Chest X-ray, PA view. Patient: 57 years old, sex F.
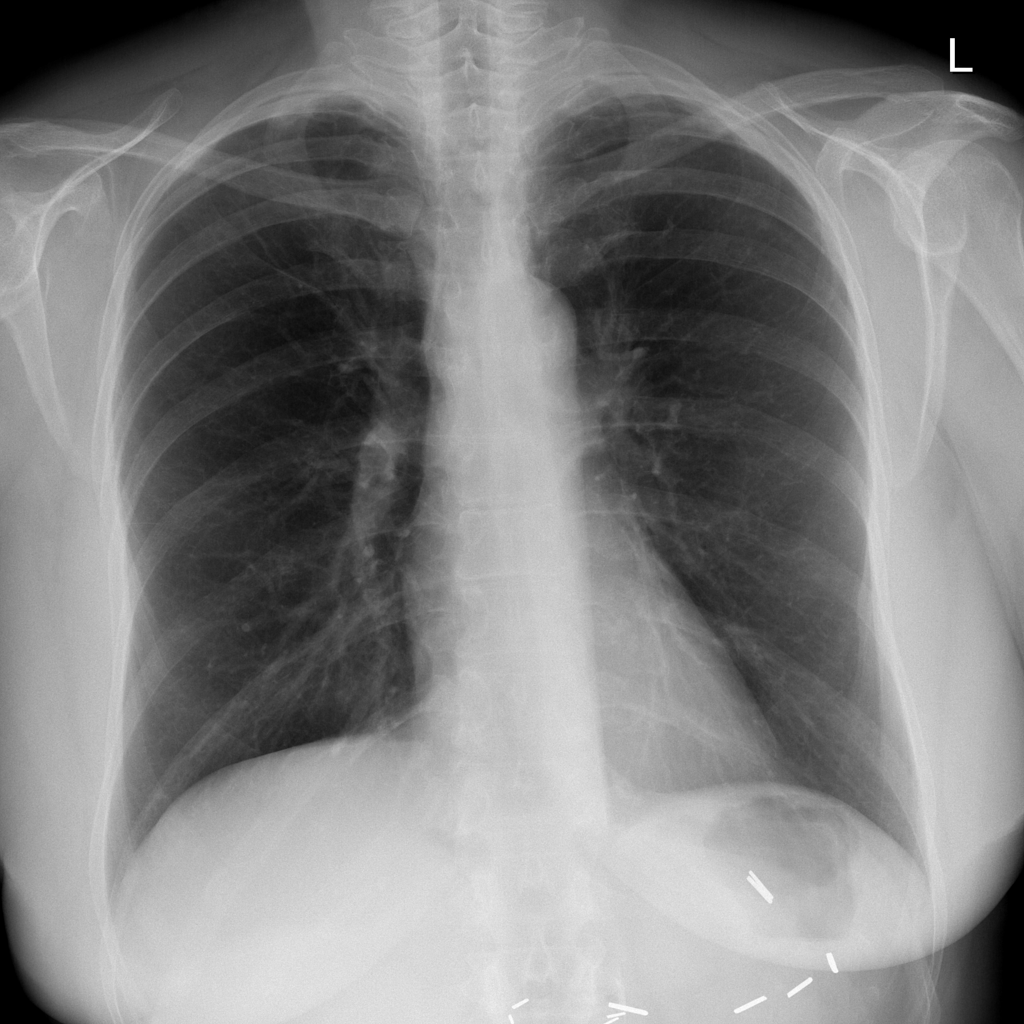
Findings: No Finding